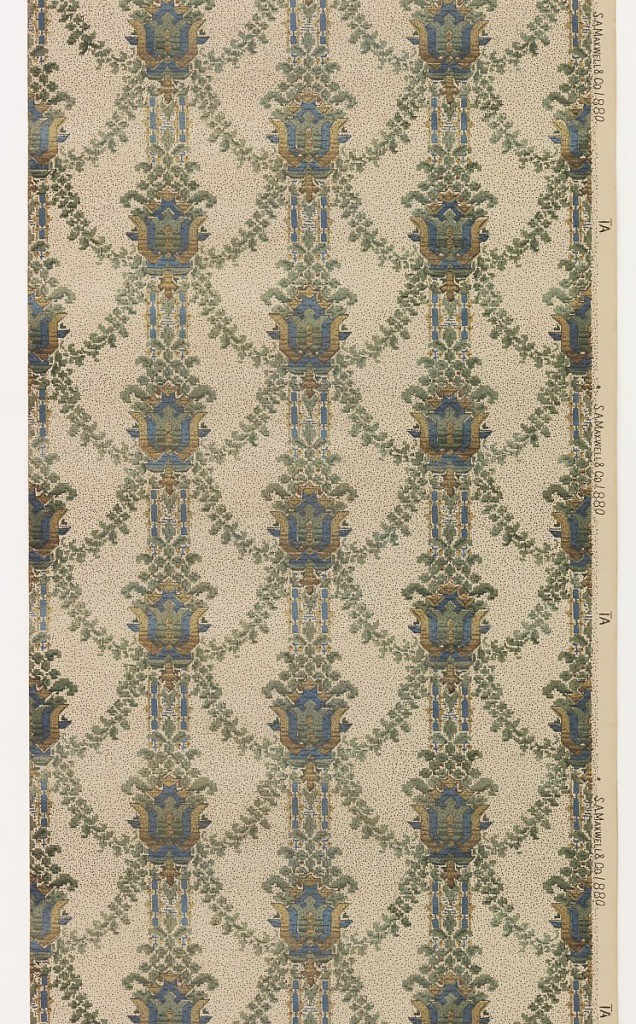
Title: Sidewall
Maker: Maxwell & Co., S.A., Chicago, Illinois, USA
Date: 1905–1915
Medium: Machine-printed paper
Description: Medallion stripe design. Medallions on stripe are linked together with foliage swags. Printed in blue, green and tan on off-white patterned ground.